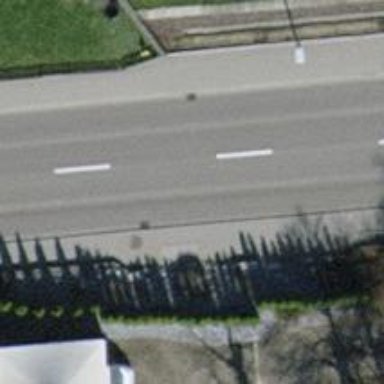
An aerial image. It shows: Asphalt sidewalk.